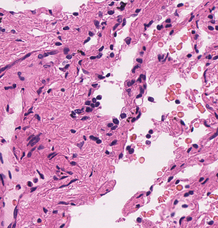
Tumor epithelial tissue: no
Tumor-associated stroma tissue: no
Normal tissue: yes